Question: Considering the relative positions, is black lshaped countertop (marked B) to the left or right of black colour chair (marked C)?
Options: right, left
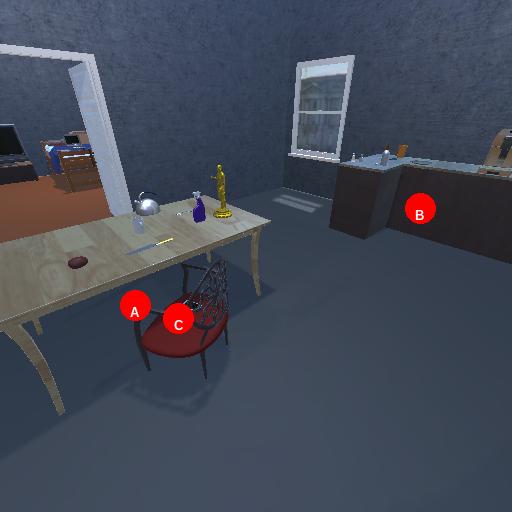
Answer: right